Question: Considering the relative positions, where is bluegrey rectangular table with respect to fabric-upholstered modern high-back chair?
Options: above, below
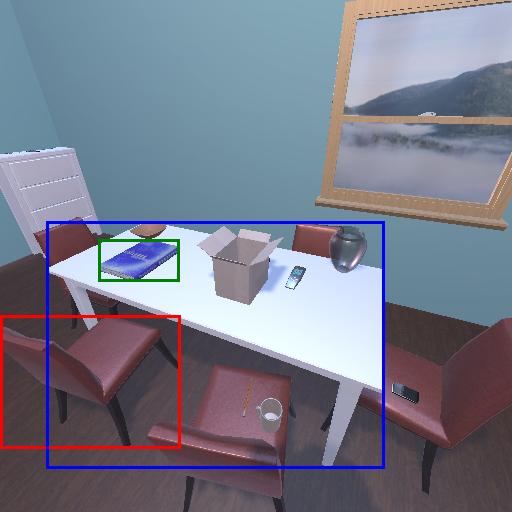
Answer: above